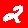
Digit: 2